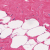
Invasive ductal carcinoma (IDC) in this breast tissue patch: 0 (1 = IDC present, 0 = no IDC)